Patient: sex F, age 51
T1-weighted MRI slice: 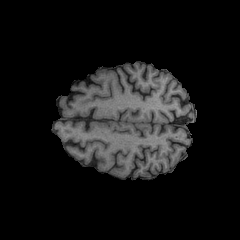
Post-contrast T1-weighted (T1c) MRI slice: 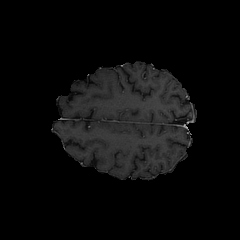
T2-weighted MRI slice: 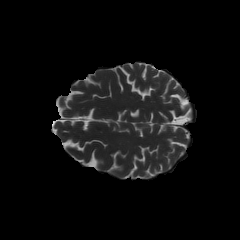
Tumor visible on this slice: no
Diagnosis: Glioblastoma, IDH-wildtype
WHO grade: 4